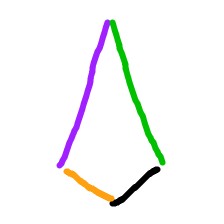
Shape: kite